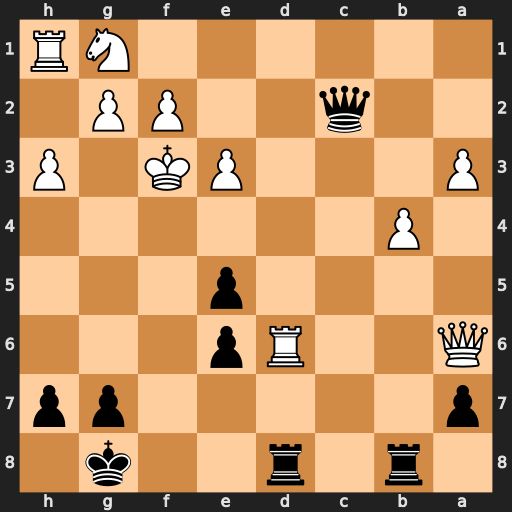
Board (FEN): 1r1r2k1/p5pp/Q2Rp3/4p3/1P6/P3PK1P/2q2PP1/6NR
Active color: b
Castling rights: -
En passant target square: -
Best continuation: Rf8+ Kg3 Qg6+ Kh2 Rxf2